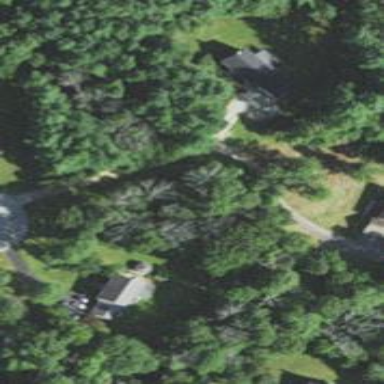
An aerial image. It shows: Residential driveway designated as service road.